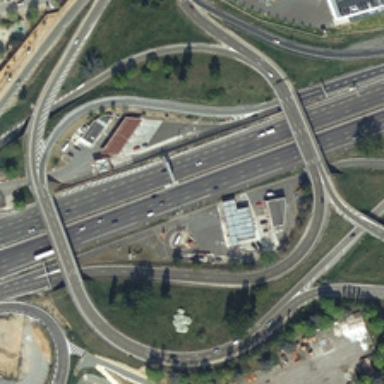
Some green trees and several buildings are near a viaduct .